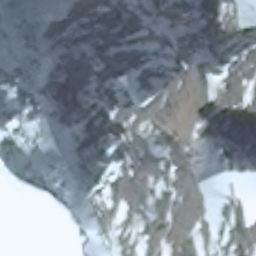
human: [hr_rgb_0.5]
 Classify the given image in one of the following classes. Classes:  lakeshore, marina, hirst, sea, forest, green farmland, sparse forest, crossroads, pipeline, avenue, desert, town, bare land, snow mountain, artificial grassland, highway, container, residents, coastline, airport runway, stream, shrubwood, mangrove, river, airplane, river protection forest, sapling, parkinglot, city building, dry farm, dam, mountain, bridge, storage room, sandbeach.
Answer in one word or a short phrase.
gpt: snow mountain